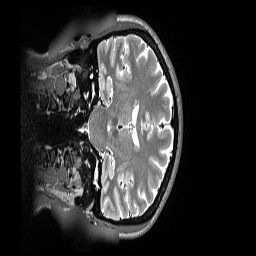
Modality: T2w
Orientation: coronal
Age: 40
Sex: female